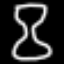
Label: hourglass